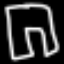
Label: pants